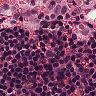
Metastatic tissue present: no